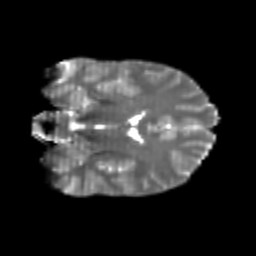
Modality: T2w
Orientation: coronal
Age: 21
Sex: male
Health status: healthy
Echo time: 0.074 s